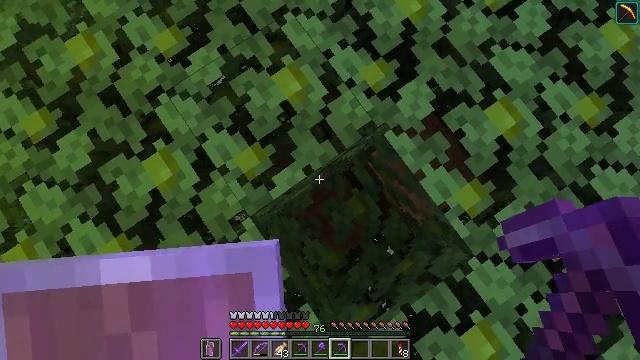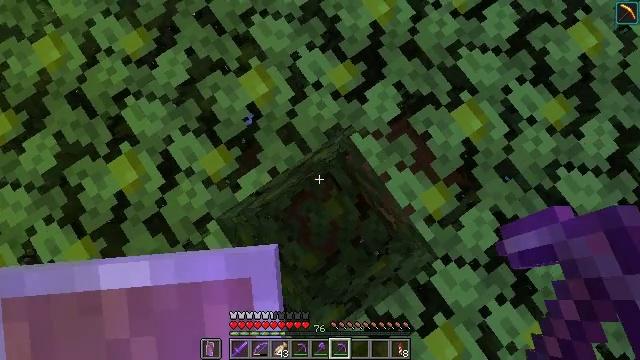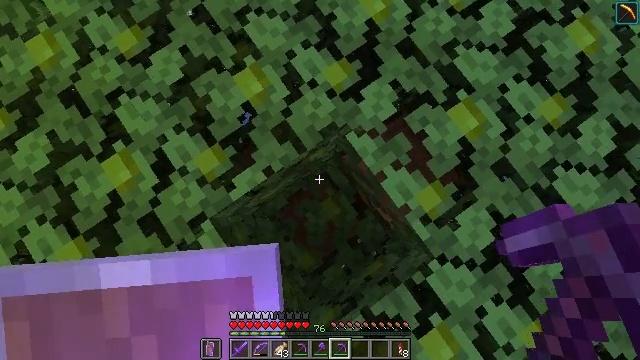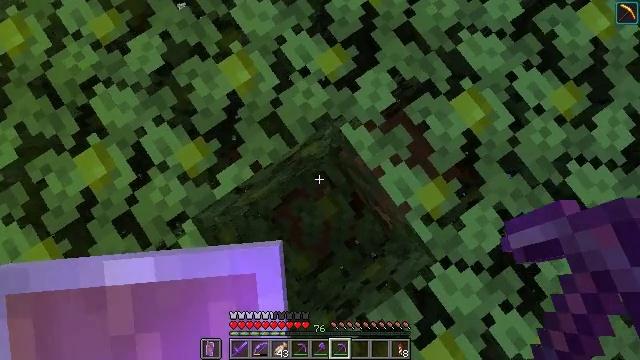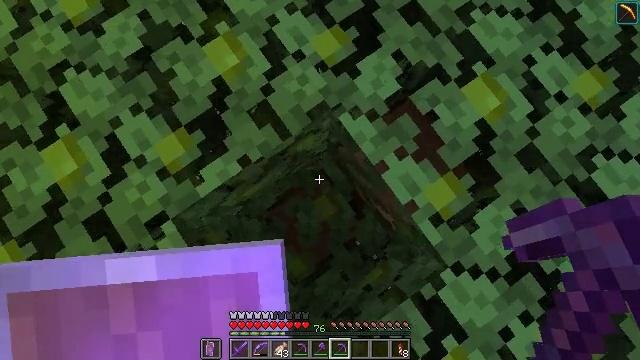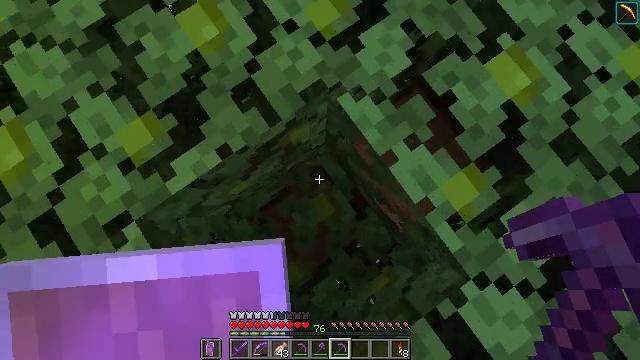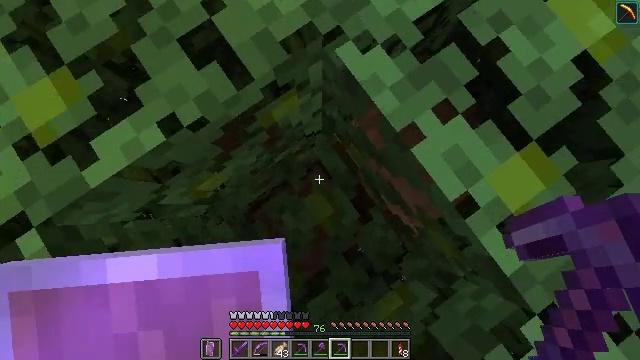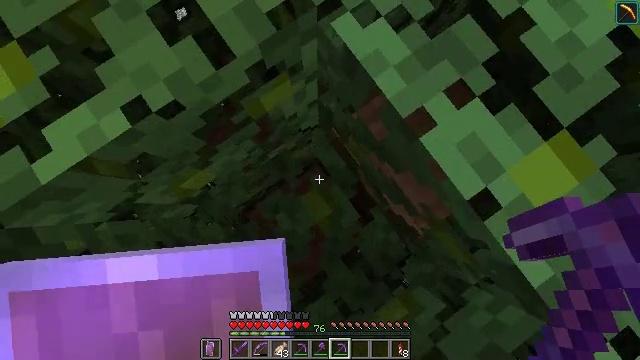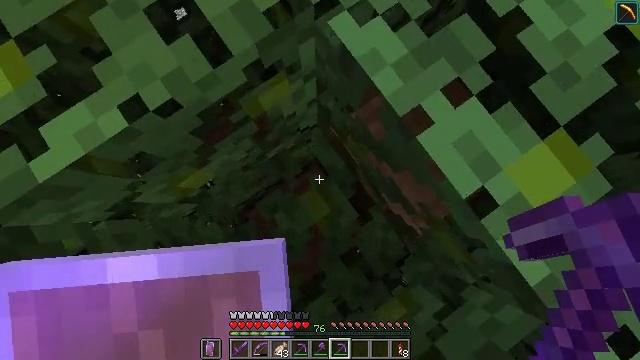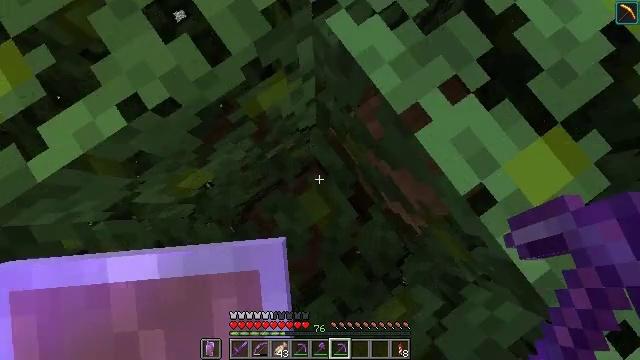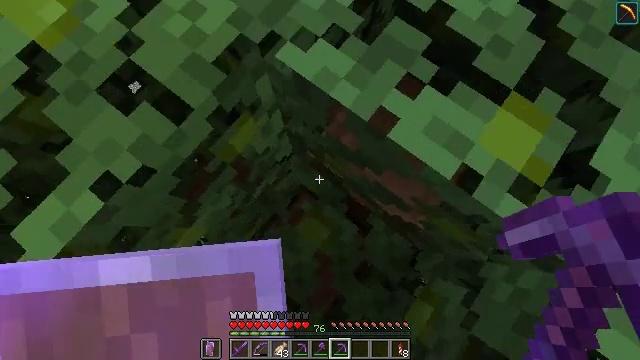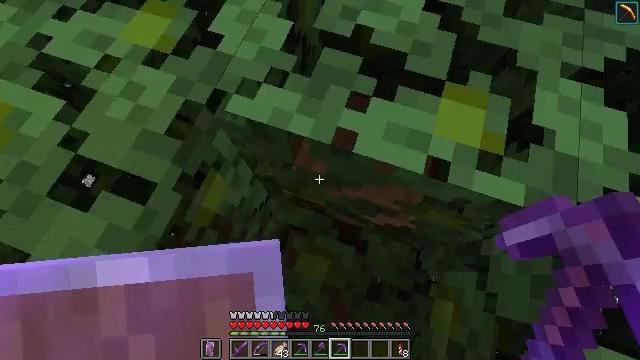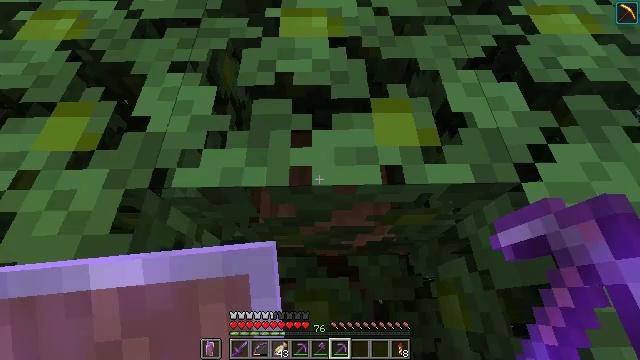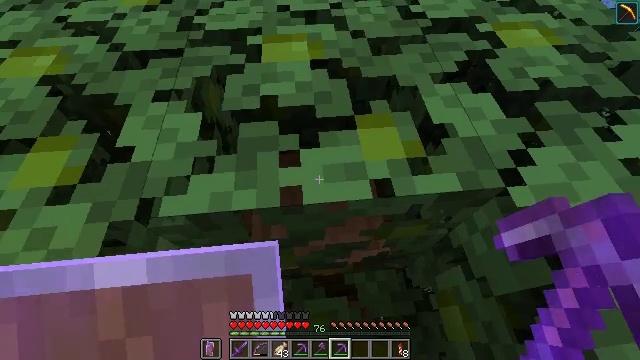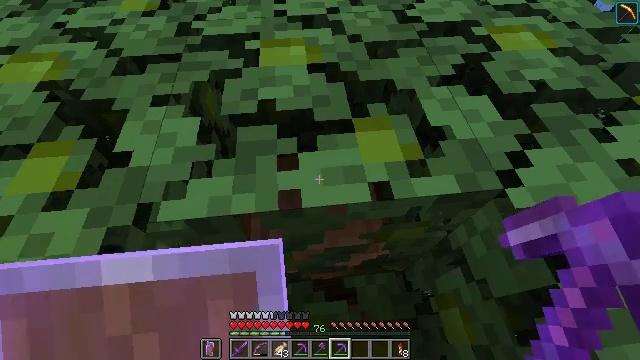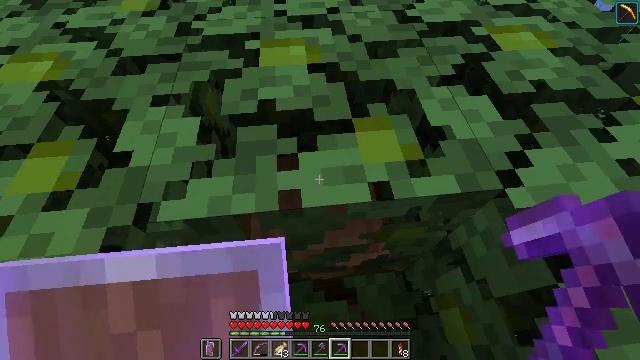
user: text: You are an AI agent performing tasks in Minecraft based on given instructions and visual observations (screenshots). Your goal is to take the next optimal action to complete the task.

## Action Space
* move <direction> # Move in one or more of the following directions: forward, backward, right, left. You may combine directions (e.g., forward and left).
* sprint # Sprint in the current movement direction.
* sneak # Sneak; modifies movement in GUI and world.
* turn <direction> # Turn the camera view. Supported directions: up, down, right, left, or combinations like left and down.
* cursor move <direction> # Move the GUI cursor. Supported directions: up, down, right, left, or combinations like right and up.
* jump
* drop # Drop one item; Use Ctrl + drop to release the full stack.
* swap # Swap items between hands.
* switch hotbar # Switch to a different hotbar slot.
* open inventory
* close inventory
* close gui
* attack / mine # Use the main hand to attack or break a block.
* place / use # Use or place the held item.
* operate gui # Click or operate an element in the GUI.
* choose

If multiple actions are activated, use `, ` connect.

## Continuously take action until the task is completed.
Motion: motion action
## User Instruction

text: Attack the jungle leaves to remove it.
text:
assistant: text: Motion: no_op
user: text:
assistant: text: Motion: no_op
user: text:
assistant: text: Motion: no_op
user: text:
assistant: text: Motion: no_op
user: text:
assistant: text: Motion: no_op
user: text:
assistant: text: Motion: no_op
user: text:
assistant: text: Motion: no_op
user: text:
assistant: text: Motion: no_op
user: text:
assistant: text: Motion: no_op
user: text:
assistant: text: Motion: turn right and up
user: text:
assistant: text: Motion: turn right and up
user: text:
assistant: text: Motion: turn right and up
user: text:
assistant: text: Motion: turn right and up
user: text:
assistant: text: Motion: no_op
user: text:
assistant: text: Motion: no_op
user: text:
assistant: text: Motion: attack / mine
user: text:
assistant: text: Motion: attack / mine
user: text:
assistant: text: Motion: attack / mine
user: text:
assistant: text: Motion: attack / mine
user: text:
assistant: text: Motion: attack / mine
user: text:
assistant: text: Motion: attack / mine
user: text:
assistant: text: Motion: no_op
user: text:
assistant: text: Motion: no_op
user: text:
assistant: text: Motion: no_op
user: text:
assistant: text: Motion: no_op
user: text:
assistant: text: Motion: no_op